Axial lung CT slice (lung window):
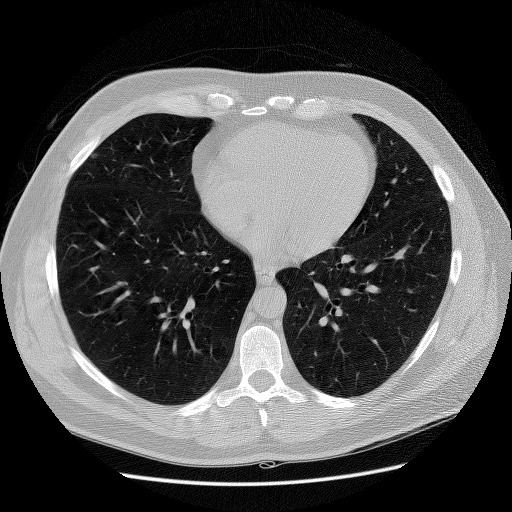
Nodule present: yes
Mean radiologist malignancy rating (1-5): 2.667